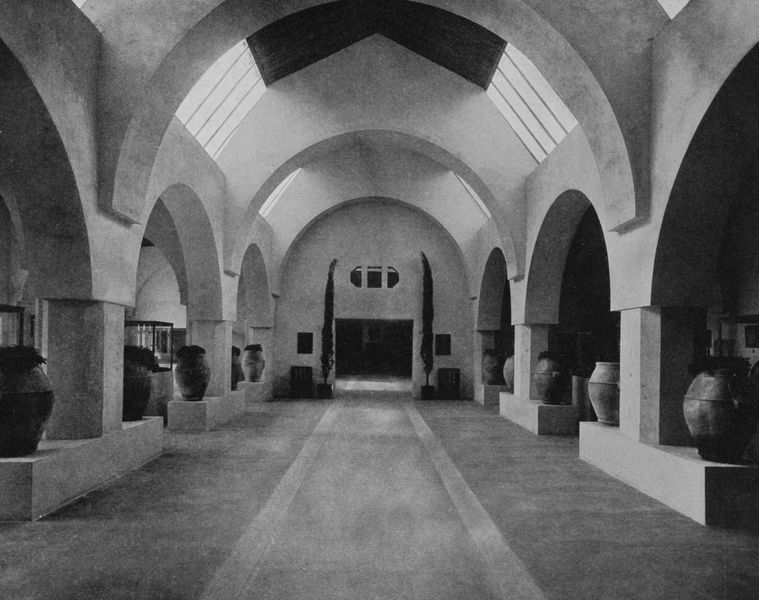
Titel: Innenräume zur Mohammedanischen Ausstellung, München
Künstler: Rupert von Miller
Schlagwörter: baum, bäume, fenster, licht, pfeiler, raum, säulen, tür, dach, weg, teppich, architektur, stein, kirche, boden, vase, bogen, saal, vasen, durchgang, halle, foto, bögen, gang, gewölbe, altar, ausstellung, mittelgang, gruft, museum, gefäße, urne, tonne, krypta, tonnengewölbe, oberlicht, vitrinen, krater, urnen